Field crop: maize
Growth stage: 2
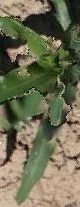
Species: maize